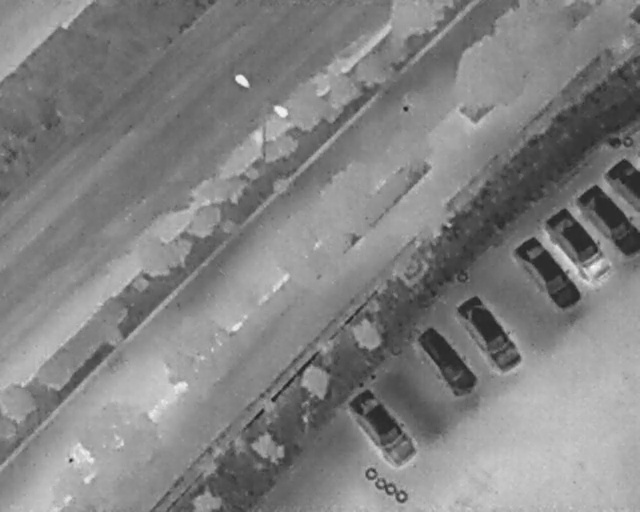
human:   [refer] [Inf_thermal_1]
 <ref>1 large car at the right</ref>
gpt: <box>[[88, 36, 100, 49, 2]]</box>

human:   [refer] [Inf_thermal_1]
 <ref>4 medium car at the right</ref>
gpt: <box>[[73, 56, 79, 74, 53], [82, 44, 88, 61, 53], [87, 39, 93, 56, 53], [92, 32, 101, 39, 2]]</box>